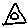
Label: triangle